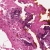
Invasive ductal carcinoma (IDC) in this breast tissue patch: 0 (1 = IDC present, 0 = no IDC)